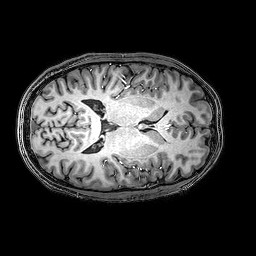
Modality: T1w
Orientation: axial
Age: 22
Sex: male
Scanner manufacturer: philips
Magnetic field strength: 3 T
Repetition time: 0.009 s
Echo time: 0.0035 s